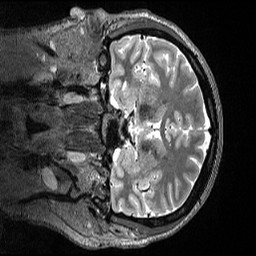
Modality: T2w
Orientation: coronal
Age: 36
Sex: female
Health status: healthy
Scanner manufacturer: siemens
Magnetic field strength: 3 T
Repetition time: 3.2 s
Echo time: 0.563 s